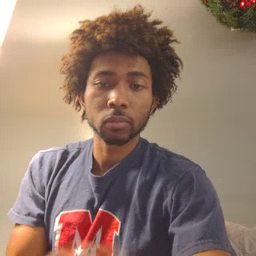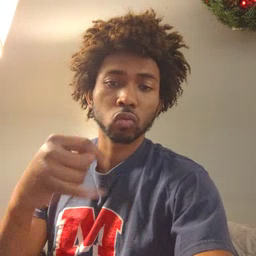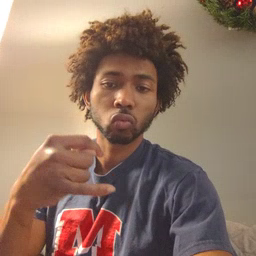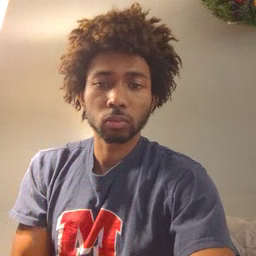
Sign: toy